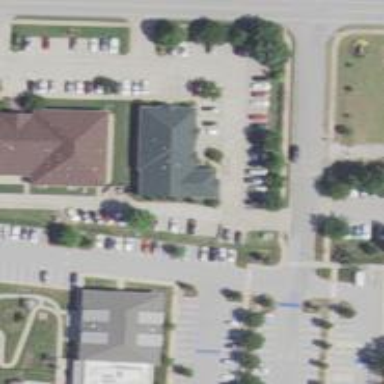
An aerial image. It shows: Healthcare clinic is depicted in the image.